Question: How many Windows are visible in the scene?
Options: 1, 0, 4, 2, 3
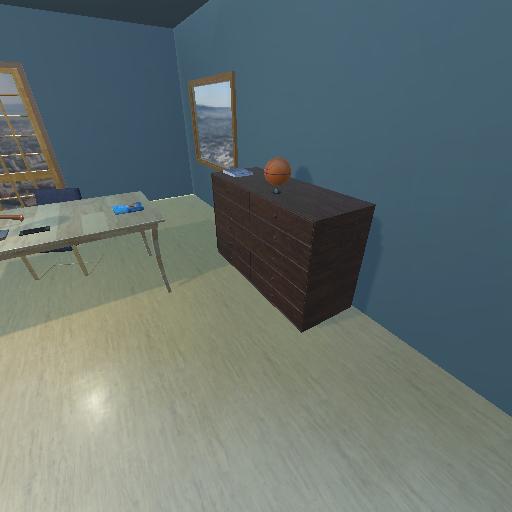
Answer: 1